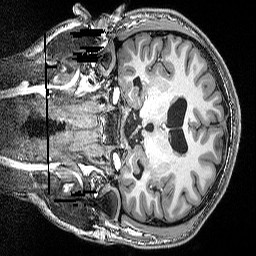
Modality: T1w
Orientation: coronal
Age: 18
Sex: male
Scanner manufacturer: siemens
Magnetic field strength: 3 T
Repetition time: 2.5 s
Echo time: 0.00343 s